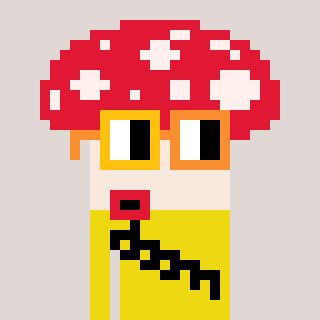
a pixel art character with square yellow and orange glasses, a mushroom-shaped head and a yellow-colored body on a warm background